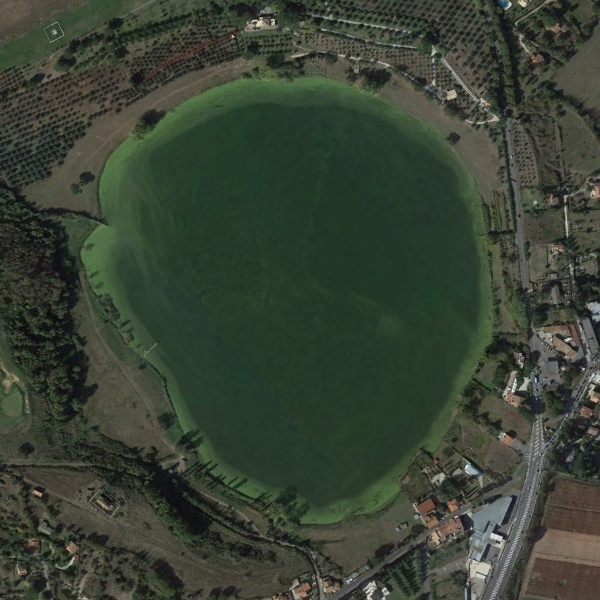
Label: Pond